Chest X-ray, AP view. Patient: 60 years old, sex M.
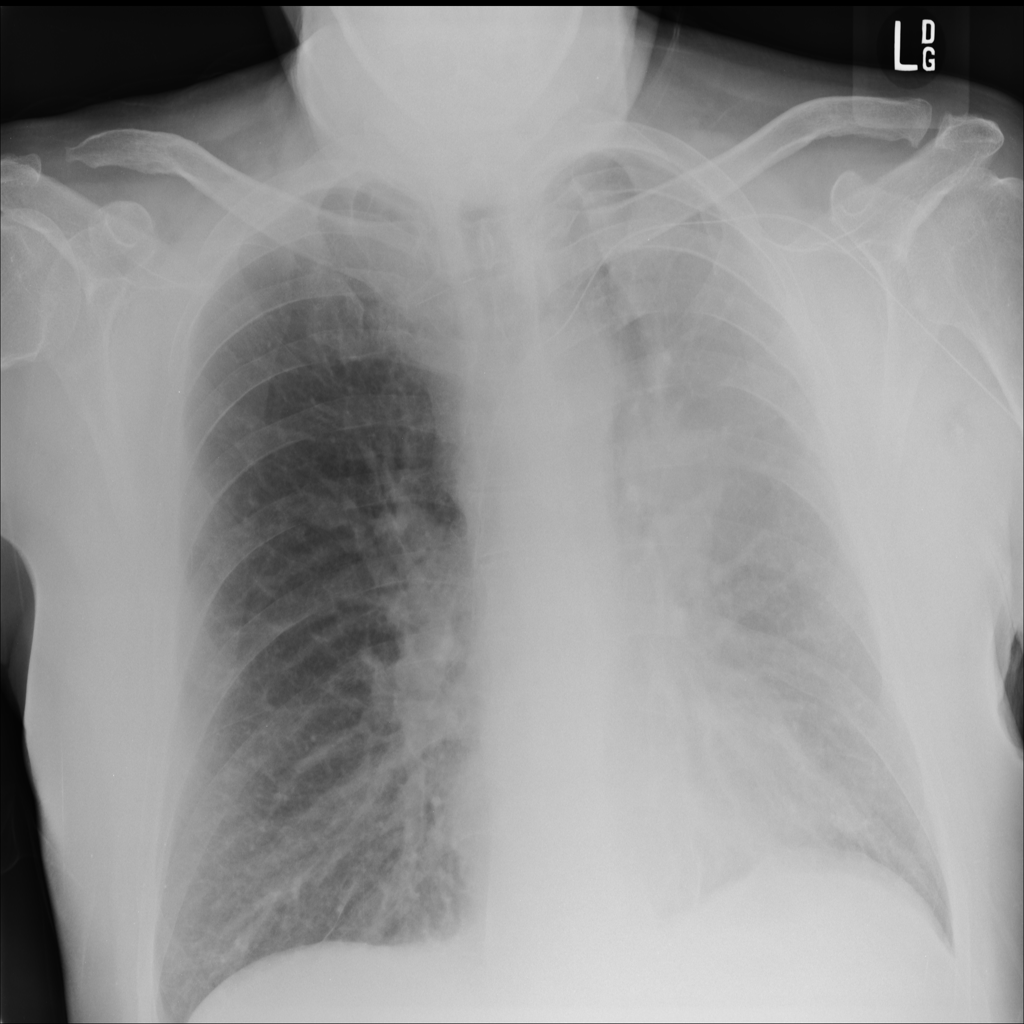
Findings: Effusion